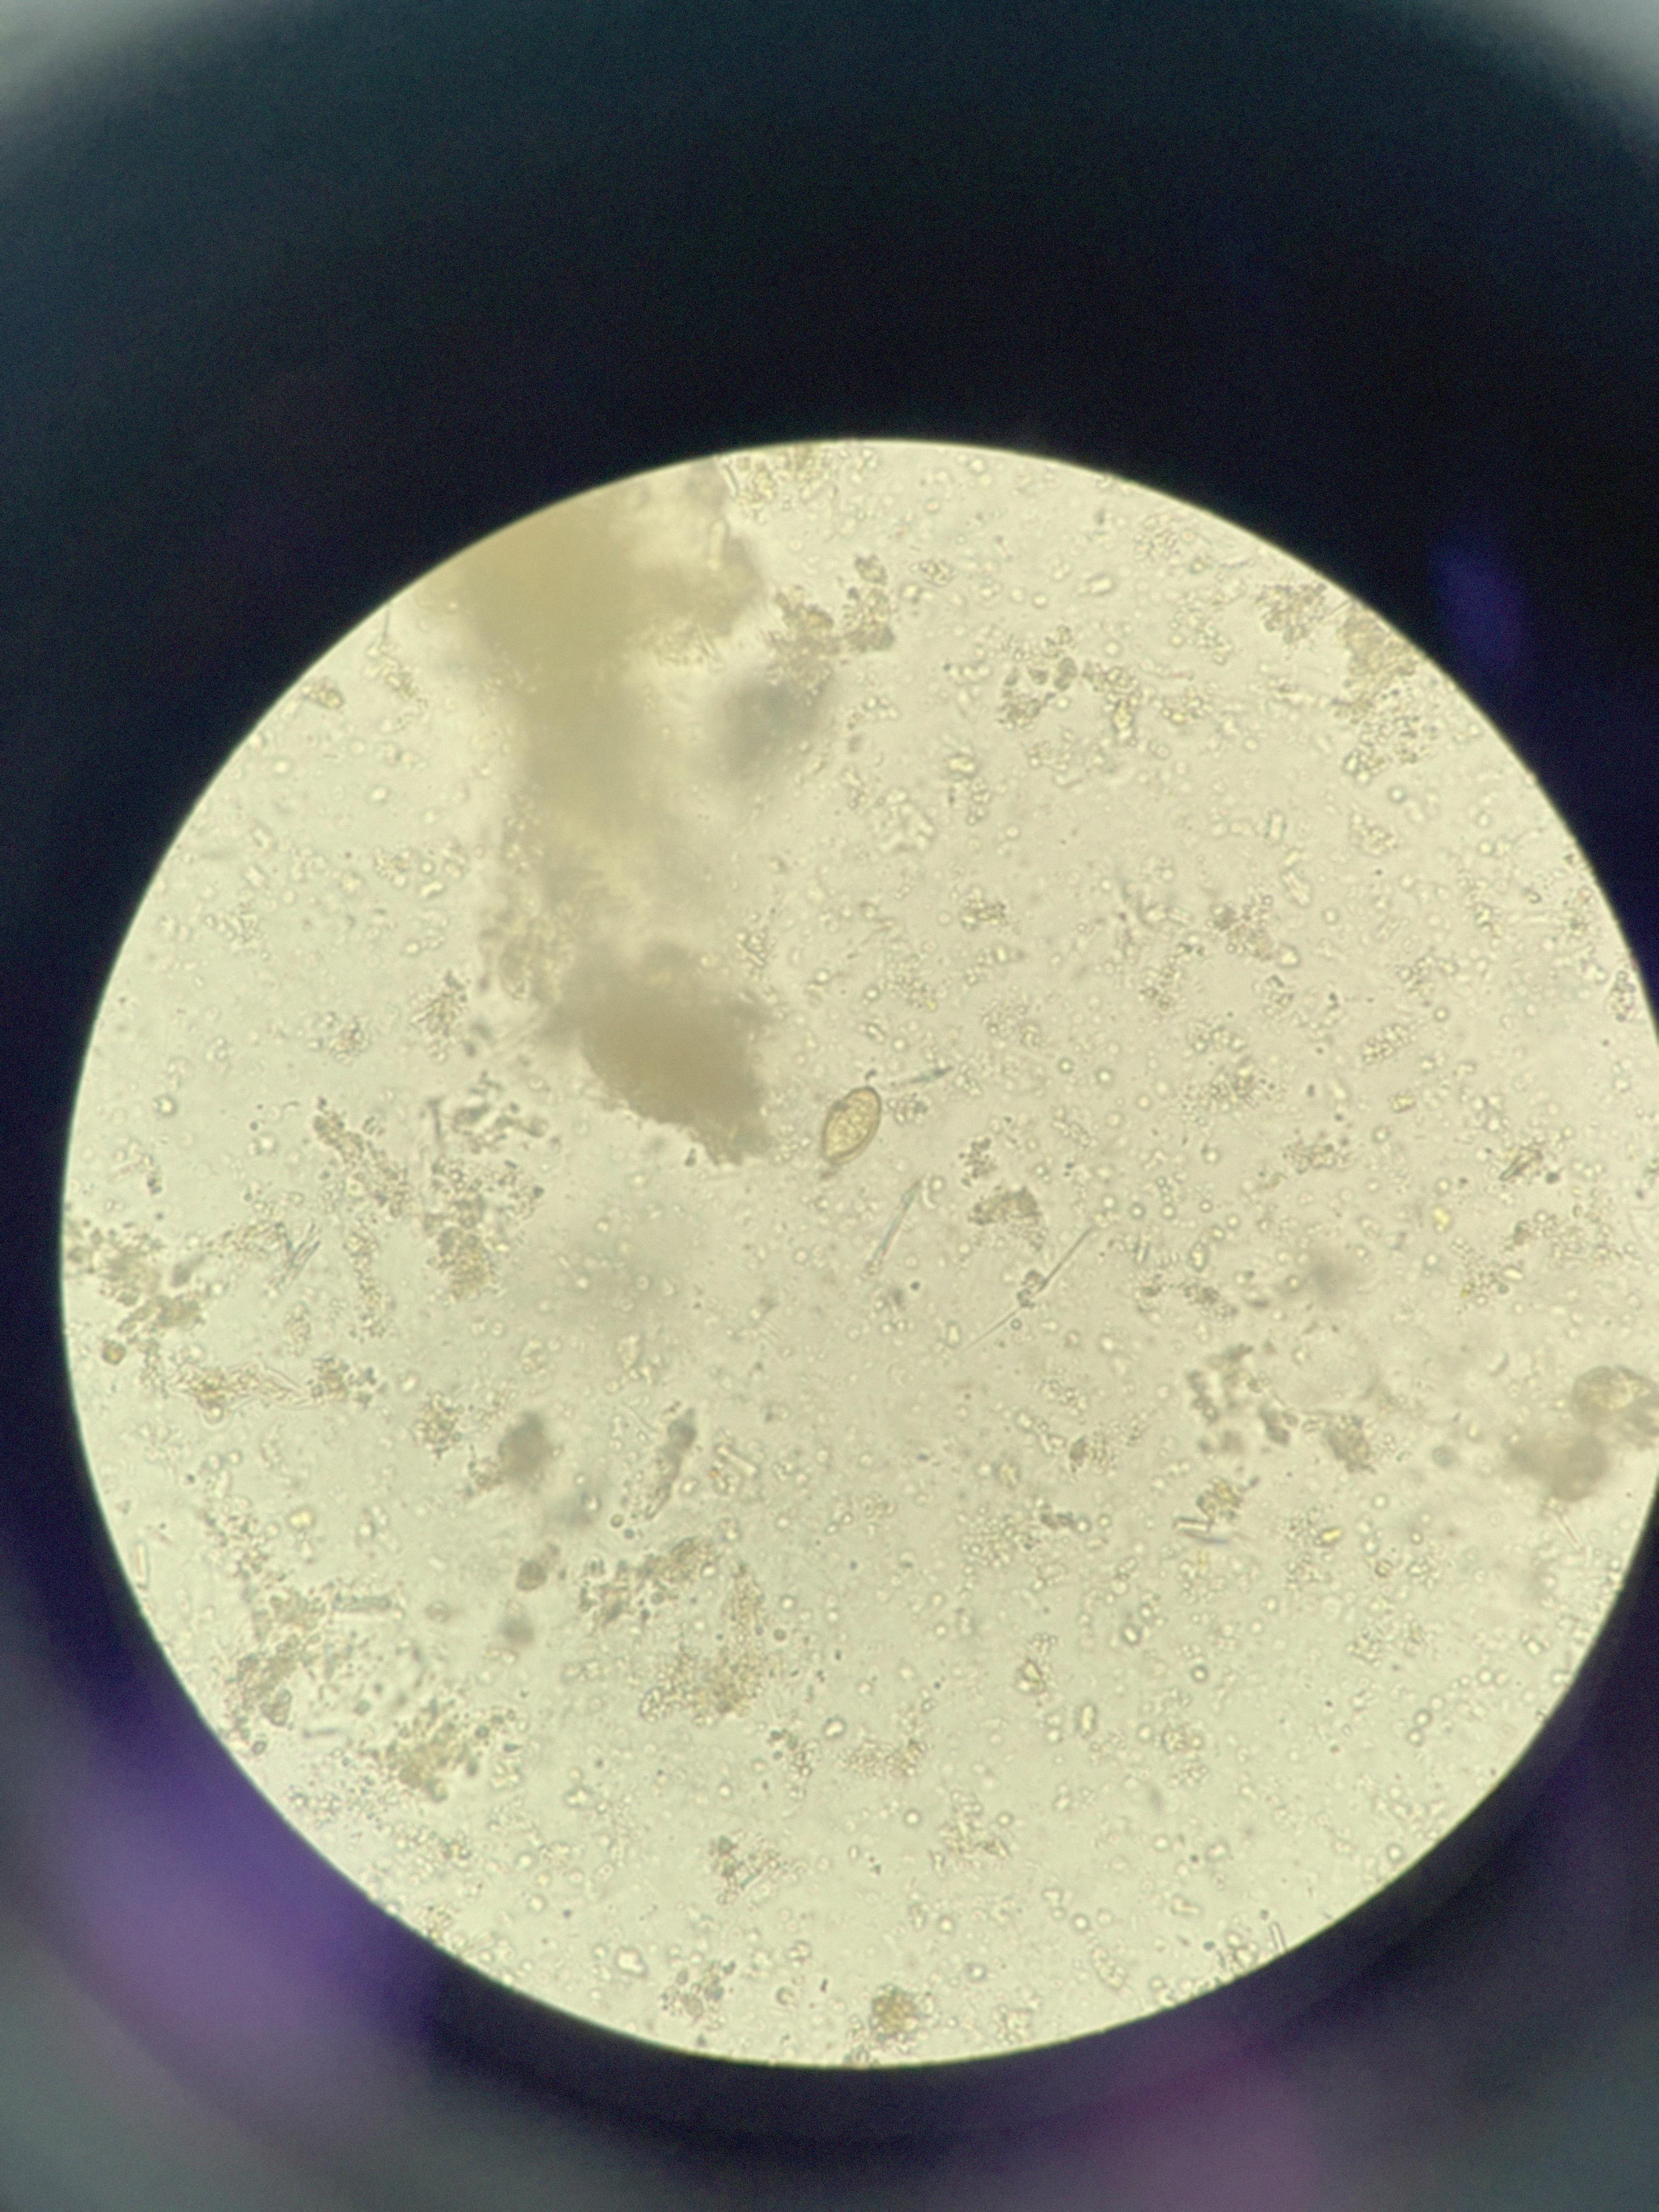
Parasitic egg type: Opisthorchis viverrine